Interaction volume radius: 5 \u00c5
Interaction volume height: 15 \u00c5
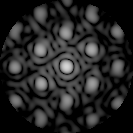
Disorder parameter: 0.3046